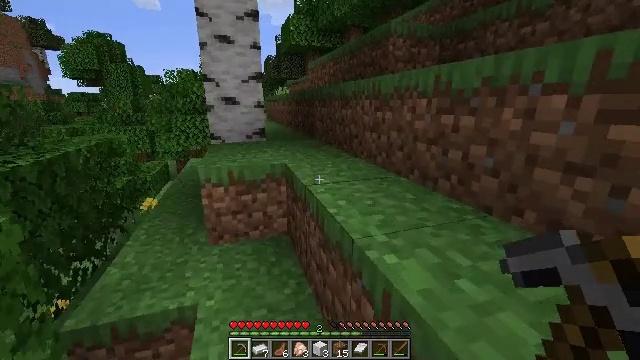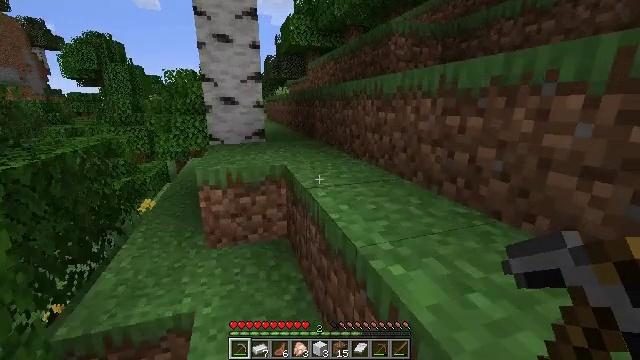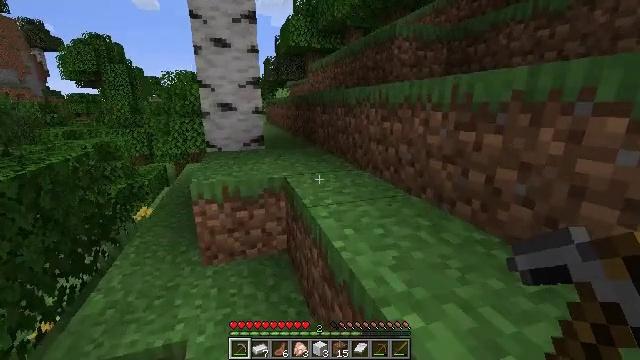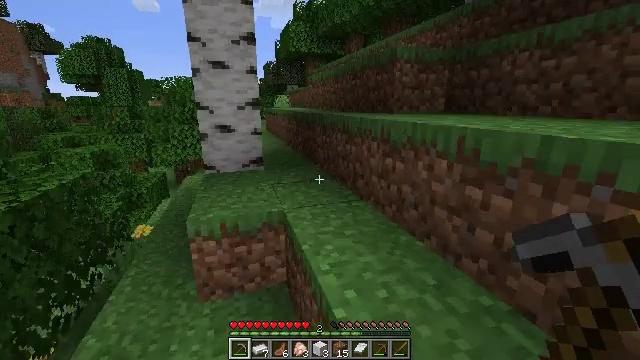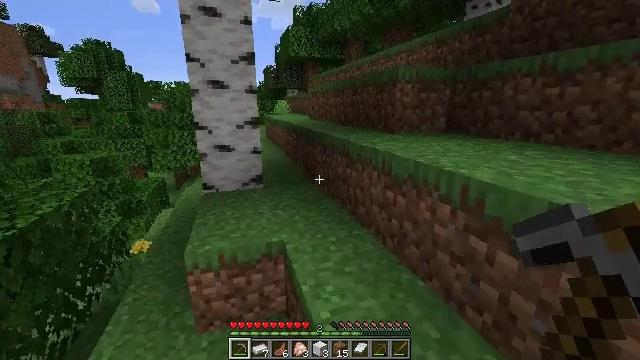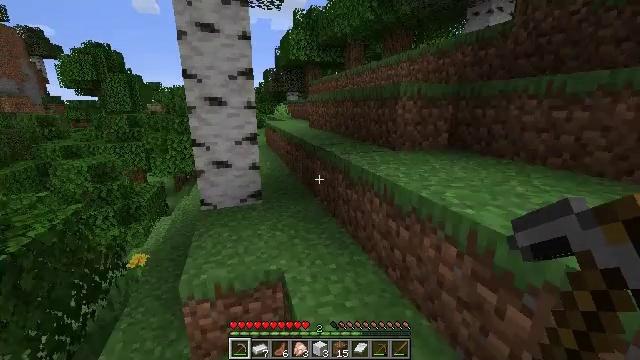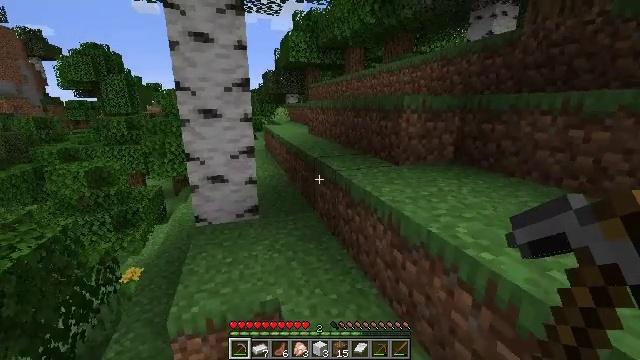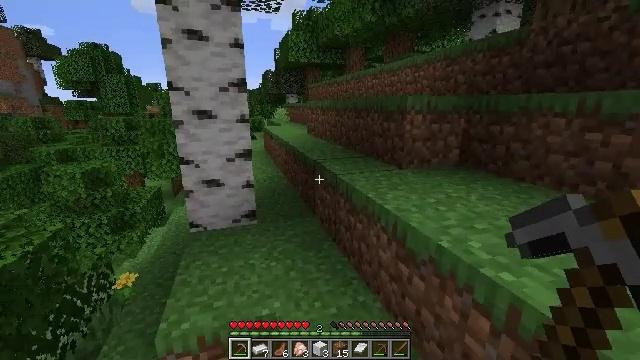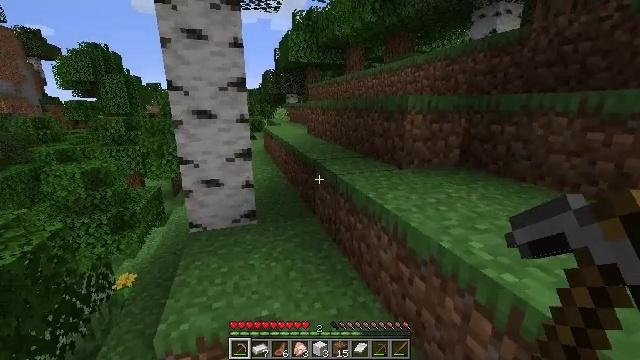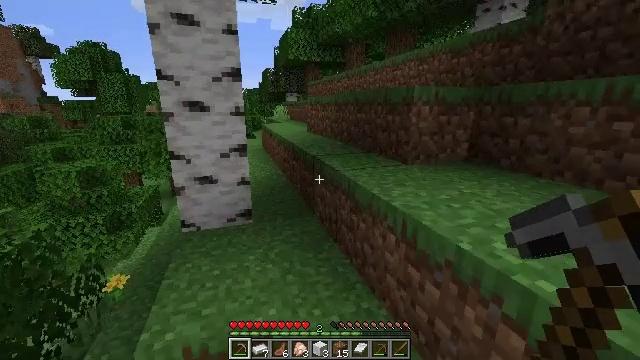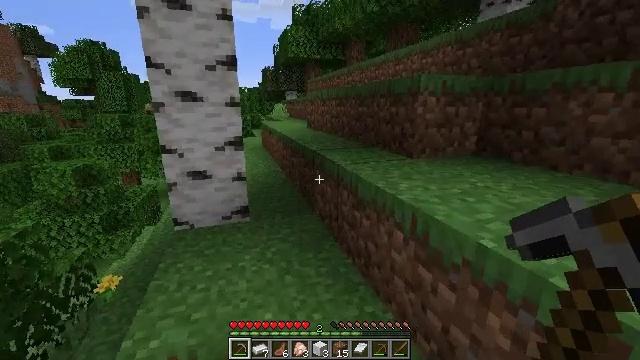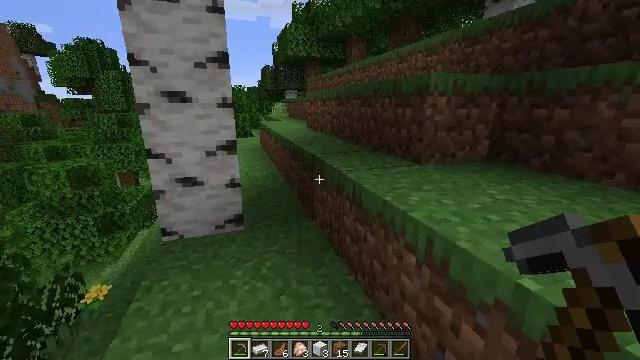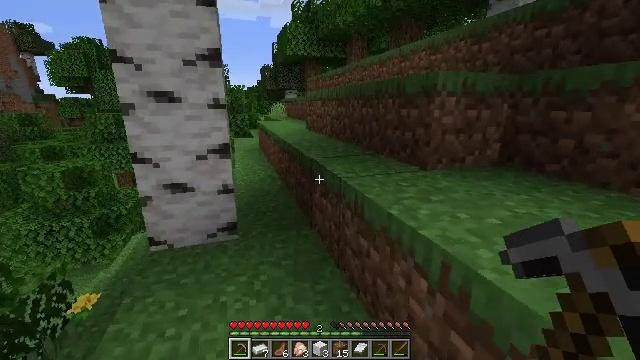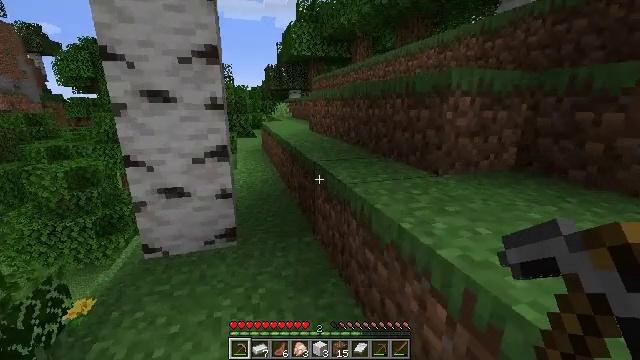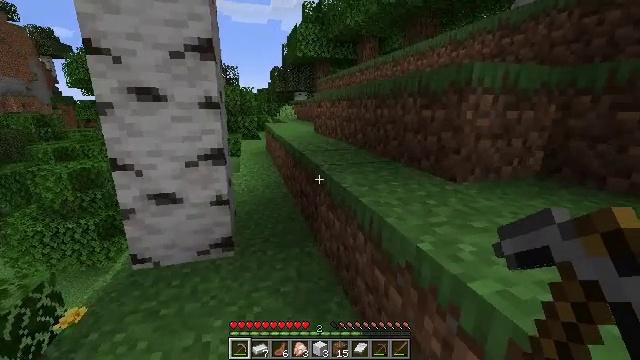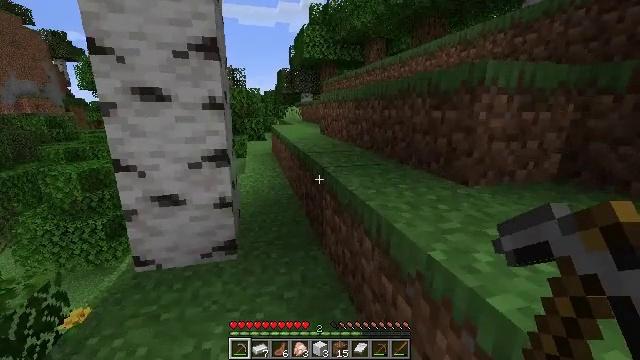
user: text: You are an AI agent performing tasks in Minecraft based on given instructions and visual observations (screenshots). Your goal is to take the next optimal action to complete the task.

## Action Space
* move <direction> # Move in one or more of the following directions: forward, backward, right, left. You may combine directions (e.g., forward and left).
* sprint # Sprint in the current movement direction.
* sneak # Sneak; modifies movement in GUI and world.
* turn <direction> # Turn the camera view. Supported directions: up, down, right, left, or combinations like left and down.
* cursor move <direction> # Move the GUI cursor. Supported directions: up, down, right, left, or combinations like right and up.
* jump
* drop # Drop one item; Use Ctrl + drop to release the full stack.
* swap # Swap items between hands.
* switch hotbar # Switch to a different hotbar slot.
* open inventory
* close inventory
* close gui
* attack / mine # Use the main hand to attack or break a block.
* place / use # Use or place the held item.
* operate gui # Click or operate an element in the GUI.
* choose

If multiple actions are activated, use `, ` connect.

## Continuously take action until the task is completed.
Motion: motion action
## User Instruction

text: Attack the chest to pick it up.
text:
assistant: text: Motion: move forward
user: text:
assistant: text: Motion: move forward, jump
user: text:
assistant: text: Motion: move forward, jump
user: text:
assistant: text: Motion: move forward, jump
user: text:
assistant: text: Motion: move forward, jump
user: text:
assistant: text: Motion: move forward, jump
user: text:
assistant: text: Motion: move forward, jump
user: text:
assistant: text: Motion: move forward
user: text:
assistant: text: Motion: move forward
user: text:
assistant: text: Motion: move forward
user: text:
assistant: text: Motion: move forward
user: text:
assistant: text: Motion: move forward
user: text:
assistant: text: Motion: no_op
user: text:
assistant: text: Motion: move forward, turn left
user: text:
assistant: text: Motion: move forward, turn left
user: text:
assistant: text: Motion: move forward, turn left
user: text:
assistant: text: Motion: turn left
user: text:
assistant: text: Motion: turn left
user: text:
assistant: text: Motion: move forward, turn left
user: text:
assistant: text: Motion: move forward, turn left
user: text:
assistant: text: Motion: move forward, turn left
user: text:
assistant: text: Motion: move forward, turn left
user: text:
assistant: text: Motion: move forward, turn left
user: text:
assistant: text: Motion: move forward, turn left
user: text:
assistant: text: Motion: move forward, turn left
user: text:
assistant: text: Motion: move forward
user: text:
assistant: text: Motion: move forward
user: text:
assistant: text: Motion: move forward
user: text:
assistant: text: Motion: move forward
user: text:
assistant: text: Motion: move forward